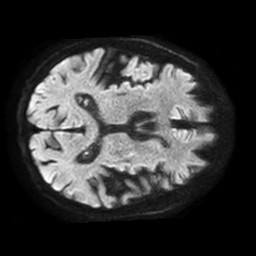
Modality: TRACE
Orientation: axial
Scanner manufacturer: philips
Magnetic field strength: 1.5 T
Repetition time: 3.403 s
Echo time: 0.06922 s